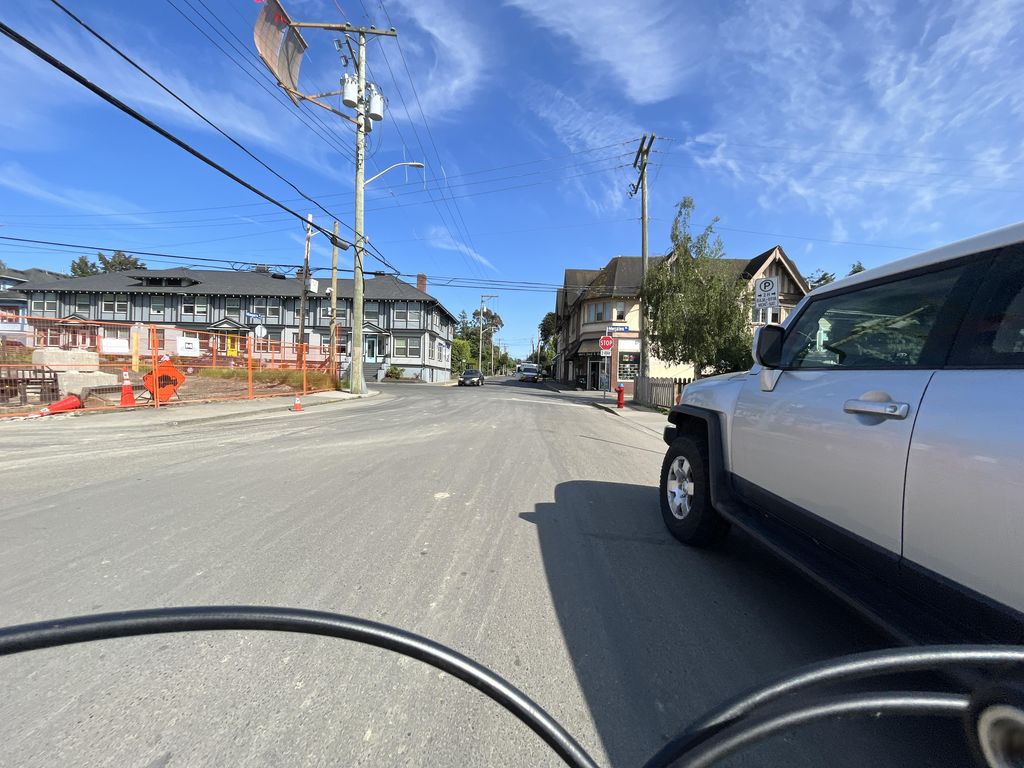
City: victoria